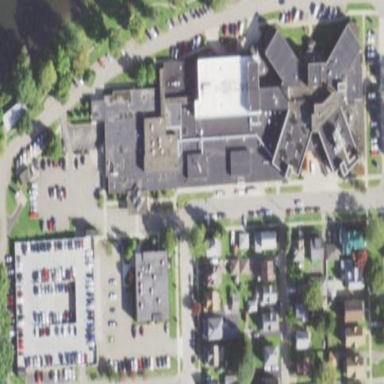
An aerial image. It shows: Healthcare facility identified as hospital.